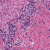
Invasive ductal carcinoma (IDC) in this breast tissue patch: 1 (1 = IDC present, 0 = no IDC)